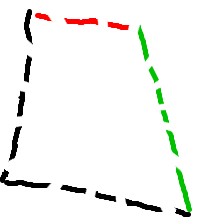
Shape: trapezoid